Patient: sex M, age 47
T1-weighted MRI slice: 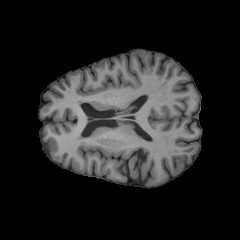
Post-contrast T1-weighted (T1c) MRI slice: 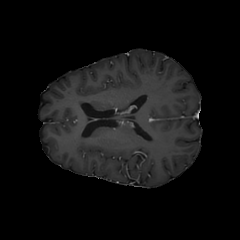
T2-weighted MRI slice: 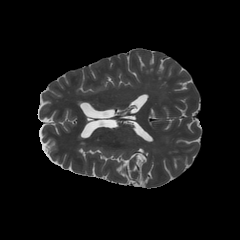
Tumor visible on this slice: no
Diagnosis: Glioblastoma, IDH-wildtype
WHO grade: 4